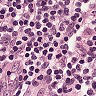
Metastatic tissue present: no